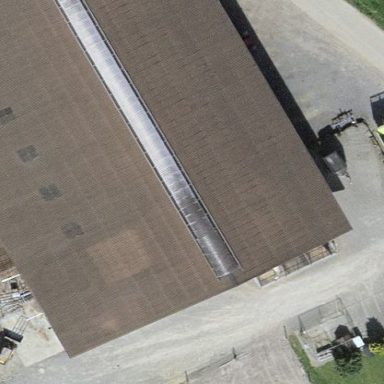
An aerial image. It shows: Rural barn.